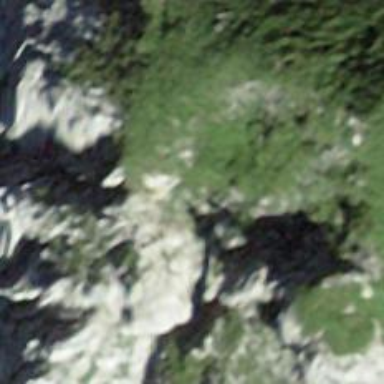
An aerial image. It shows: Cliff in nature.